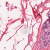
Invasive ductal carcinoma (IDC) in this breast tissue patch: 0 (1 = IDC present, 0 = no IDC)